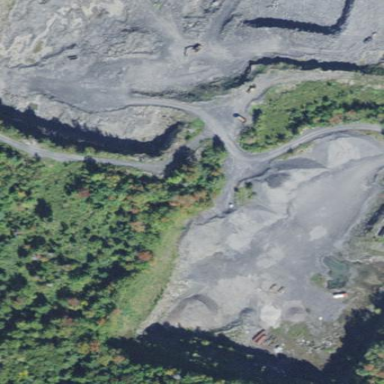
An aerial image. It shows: Quarry area.